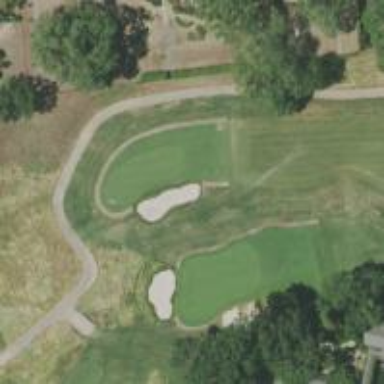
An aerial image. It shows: Service road designated as golf cart path.